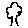
Label: tree